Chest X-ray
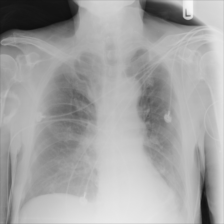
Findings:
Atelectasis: positive
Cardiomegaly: negative
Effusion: negative
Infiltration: positive
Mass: negative
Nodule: negative
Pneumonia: negative
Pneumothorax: negative
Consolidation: positive
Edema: negative
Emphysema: negative
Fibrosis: negative
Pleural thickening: negative
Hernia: negative